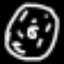
Label: donut